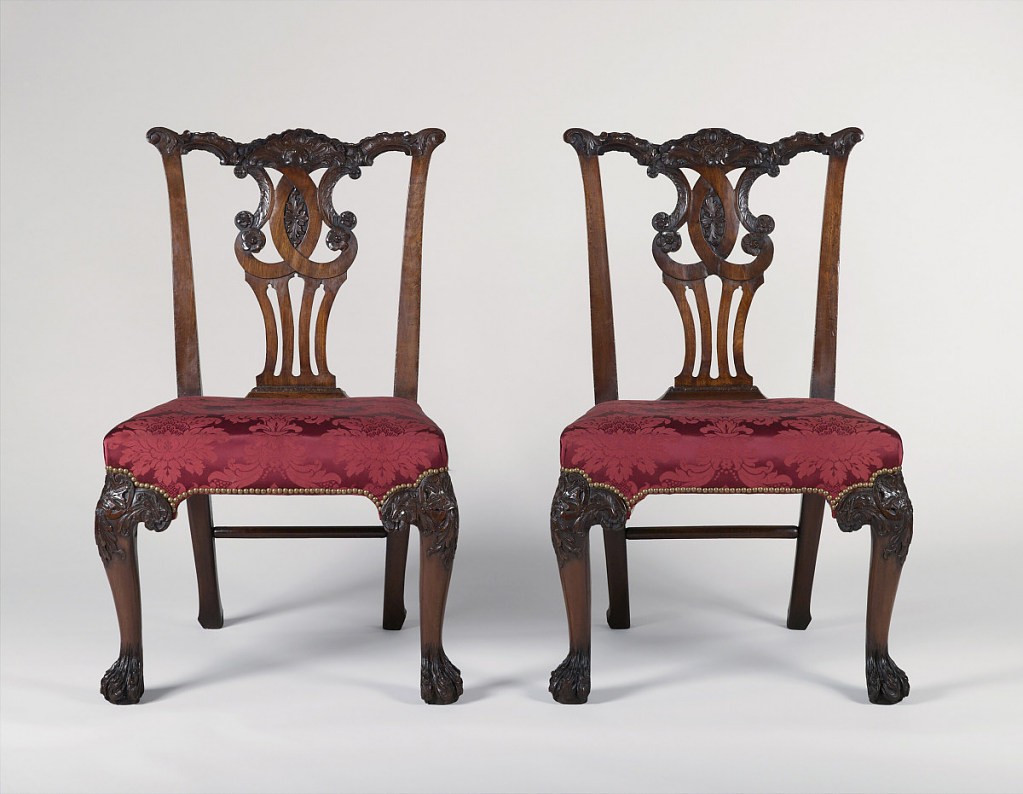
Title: Side Chair
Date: ca. 1750–60
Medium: red walnut, silk damask (modern)
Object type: chair
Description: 2006-5-1: The pierced back splat and crest carved in rococo ...;     2006-5-2: A four leg chair with a decorative cut out back an...